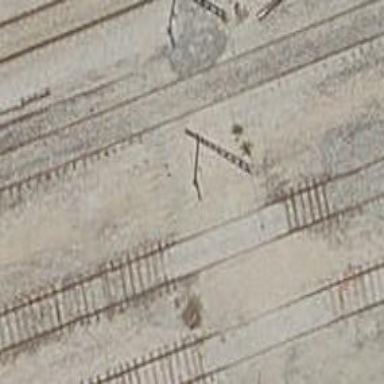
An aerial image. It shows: Rail yard with electrified contact lines for the railway.